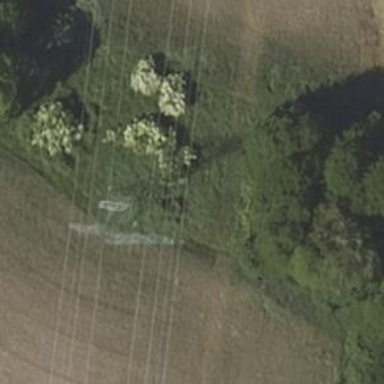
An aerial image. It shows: Power line is depicted.